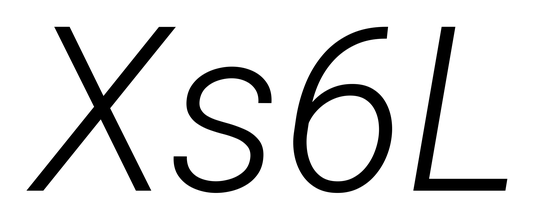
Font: Roboto-Italic_Light_Italic